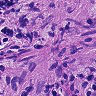
Metastatic tissue present: yes